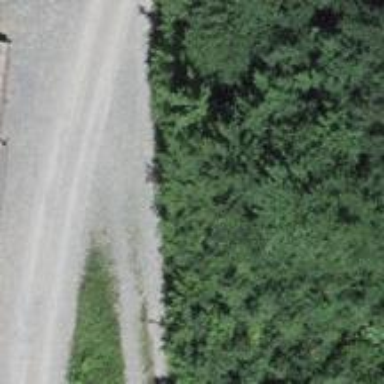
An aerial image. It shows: Track road with grade3 tracktype.